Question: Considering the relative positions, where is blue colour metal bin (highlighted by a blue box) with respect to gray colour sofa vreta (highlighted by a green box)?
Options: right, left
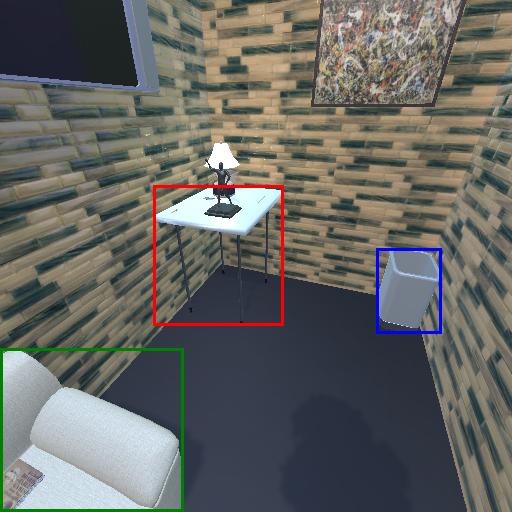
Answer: right